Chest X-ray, AP view. Patient: 65 years old, sex M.
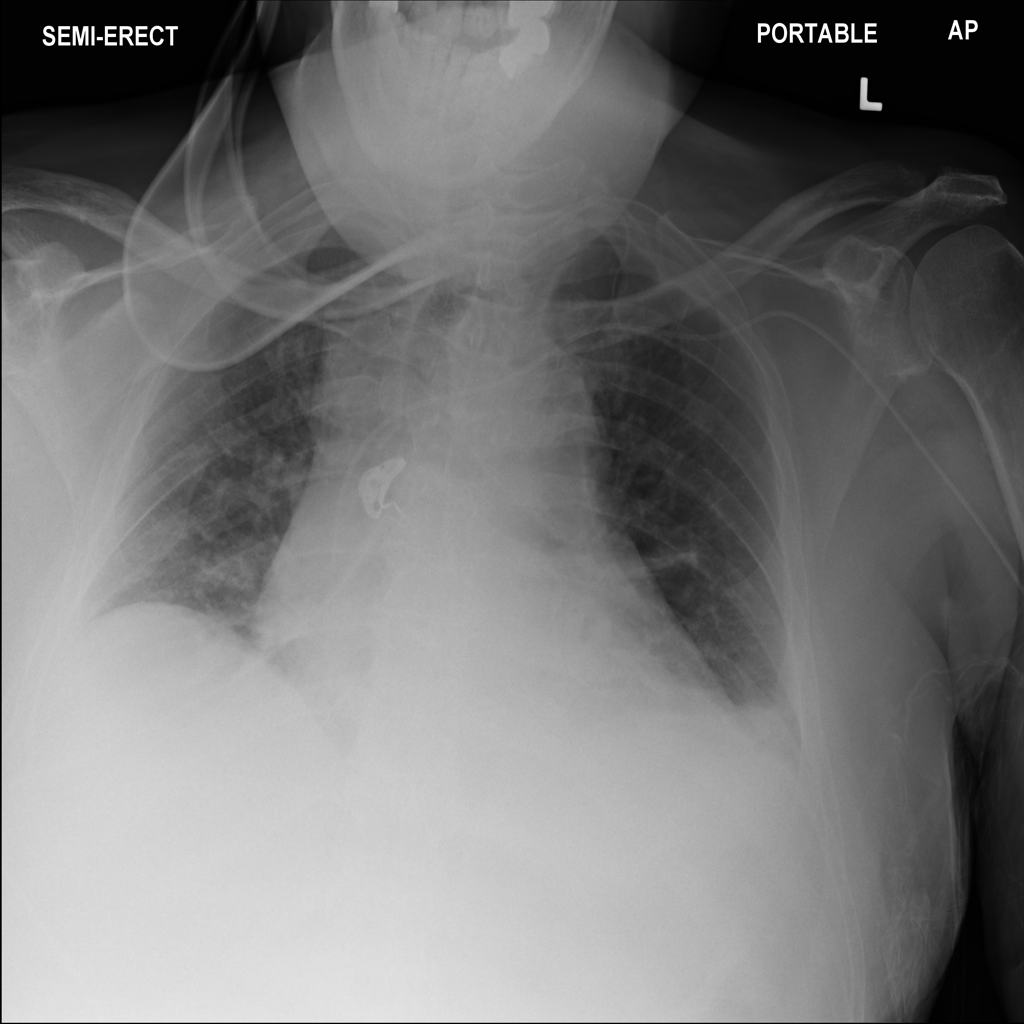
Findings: Atelectasis